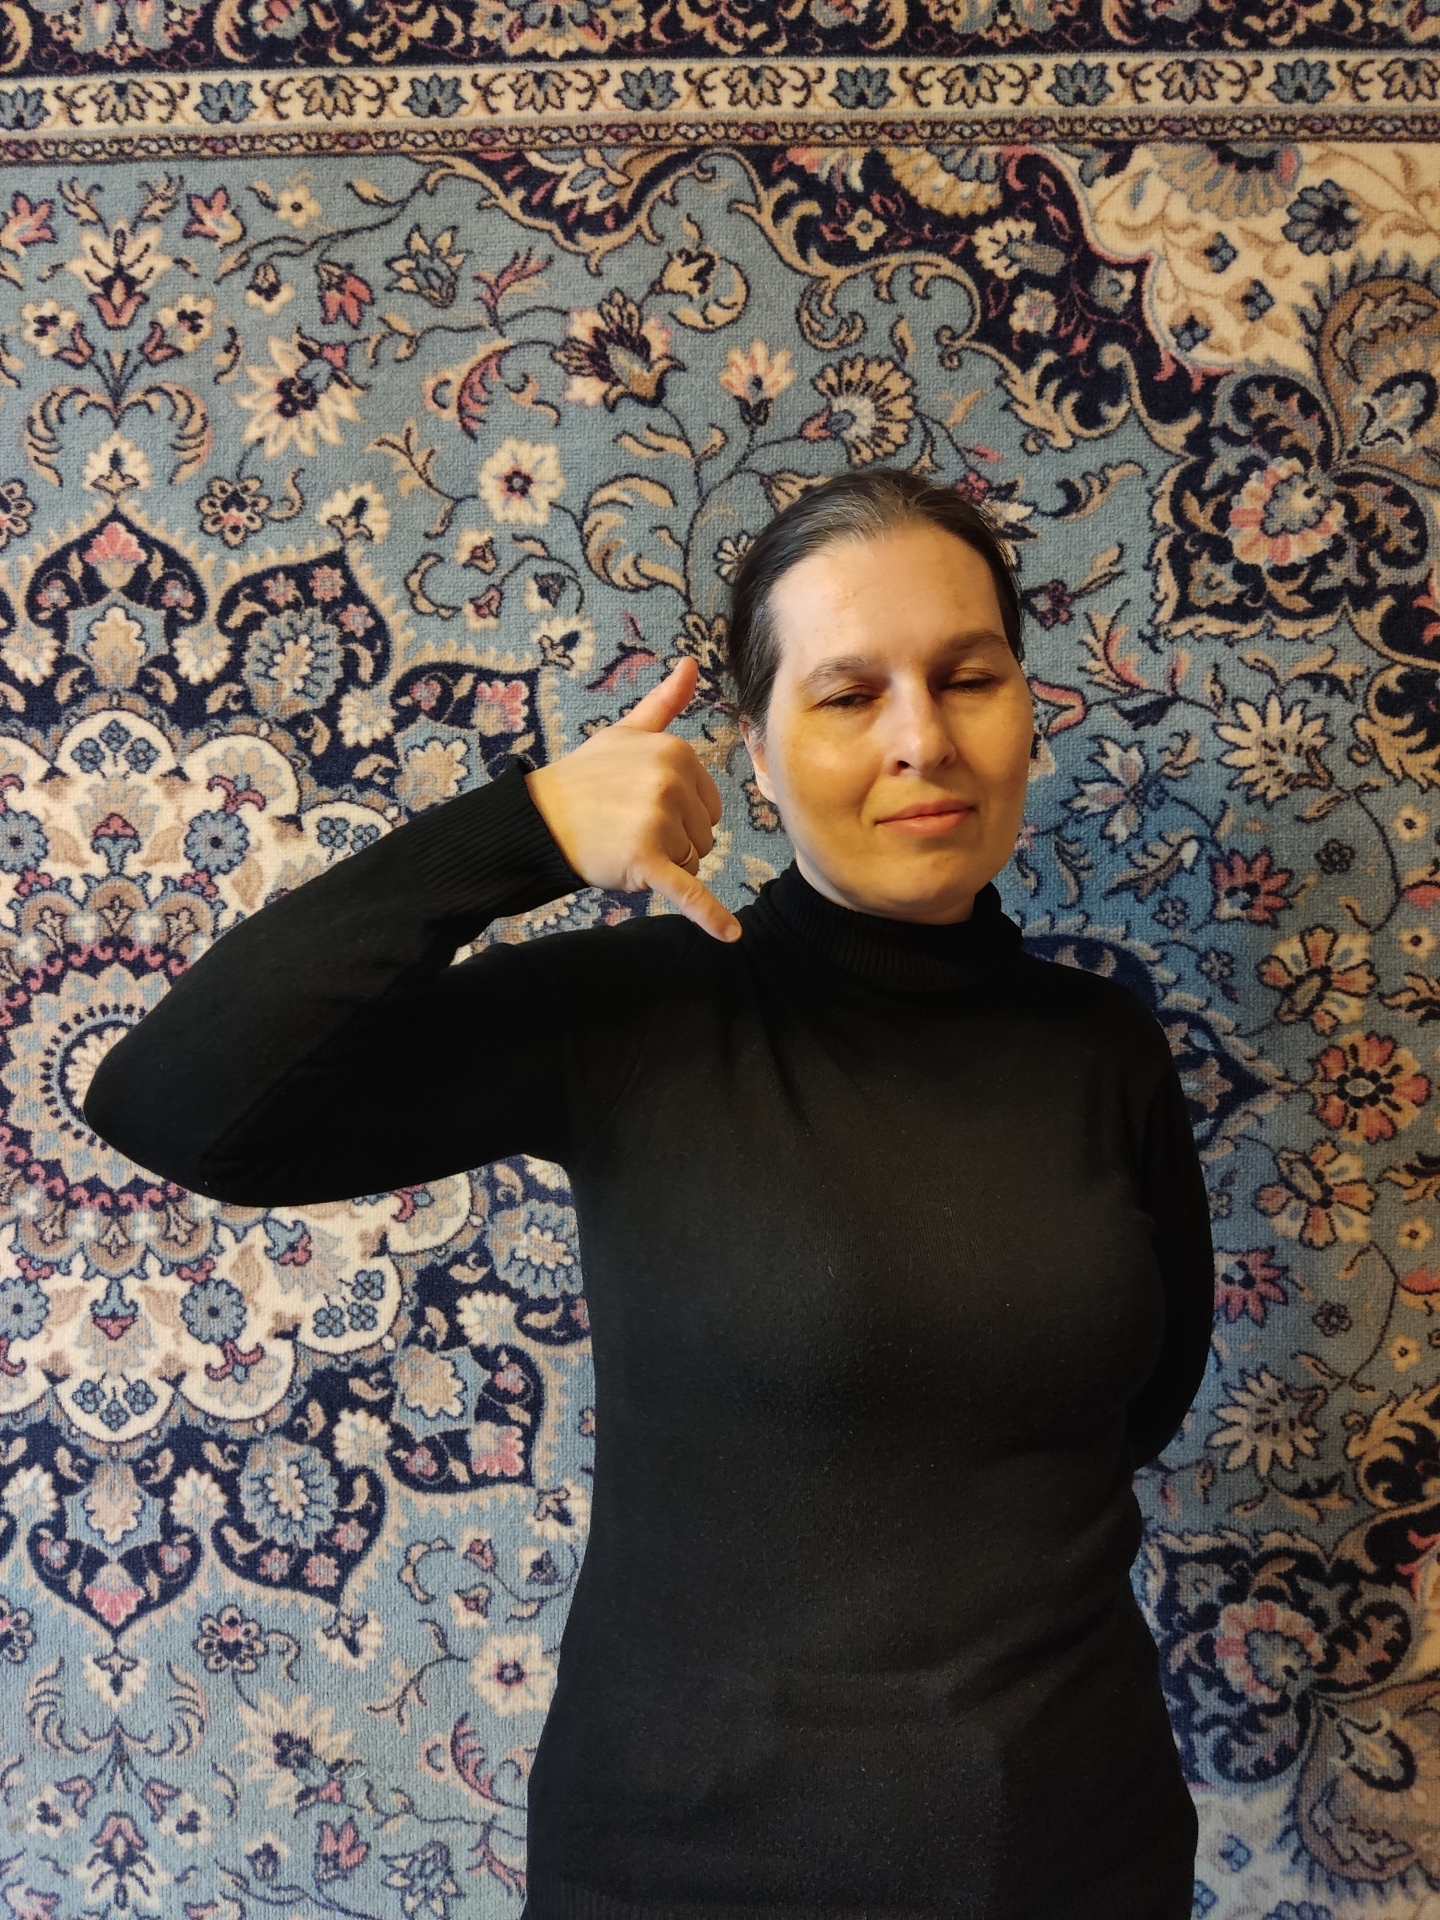
Label: clear